Question: so creating a project that updates me on my data in firebase however i have console logged the data and its constantly coming through. How do i stop the loop essentially so it doesn't crash.
'''
import "./App.css";
import "semantic-ui-css/semantic.min.css";
import { Container, Divider, Card } from "semantic-ui-react";
import Header from "./components/Header";
import Cards from "./components/Cards/index";
import { useState, useEffect } from "react";
import { AppProvider } from "./Context/Context.js";
import "firebase/compat/auth";
import {} from "firebase/firestore";
import * as FirestoreService from "./components/service/firebase";
import firebase from "@firebase/app-compat";
function App() {
const [user, setUser] = useState(null);
const [cloudFucntions, setCloudFucntions] = useState();
const [error, setError] = useState();
useEffect(() => {
firebase.auth().onAuthStateChanged((user) => {
setUser(user);
const unsubscribe = FirestoreService.getCloudFunctionItems(
(querySnapshot) => {
const updatedCloundFunctions = querySnapshot.docs.map((docSnapshot) =>
docSnapshot.data()
);
setCloudFucntions(updatedCloundFunctions);
console.log(updatedCloundFunctions);
},
(error) => setError("list-item-get-fail")
);
return unsubscribe;
});
}, [cloudFucntions]);
return (
<AppProvider>
<div>
<Container>
<Header />
<Divider horizontal section>
Cloud Function Monitor
</Divider>
{user ? (
<Card.Group itemsPerRow="4">
{cloudFucntions &&
cloudFucntions.map((cloudFunction) => {
return (
<Cards
key={cloudFunction.id}
cloudFunction={cloudFunction}
></Cards>
);
})}
</Card.Group>
) : (
<h2> Please sign in using the button in the top right. </h2>
)}
</Container>
</div>
</AppProvider>
);
}
export default App;
'''

I have tried using an empty array and not passing anything through however i get the errors:
Warning: Each child in a list should have a unique "key" prop.
Warning: Failed prop type: Invalid prop 'children' supplied to 'CardContent', expected a ReactNode.
Warning: Functions are not valid as a React child. This may happen if you return a Component instead of from render. Or maybe you meant to call this function rather than return it.
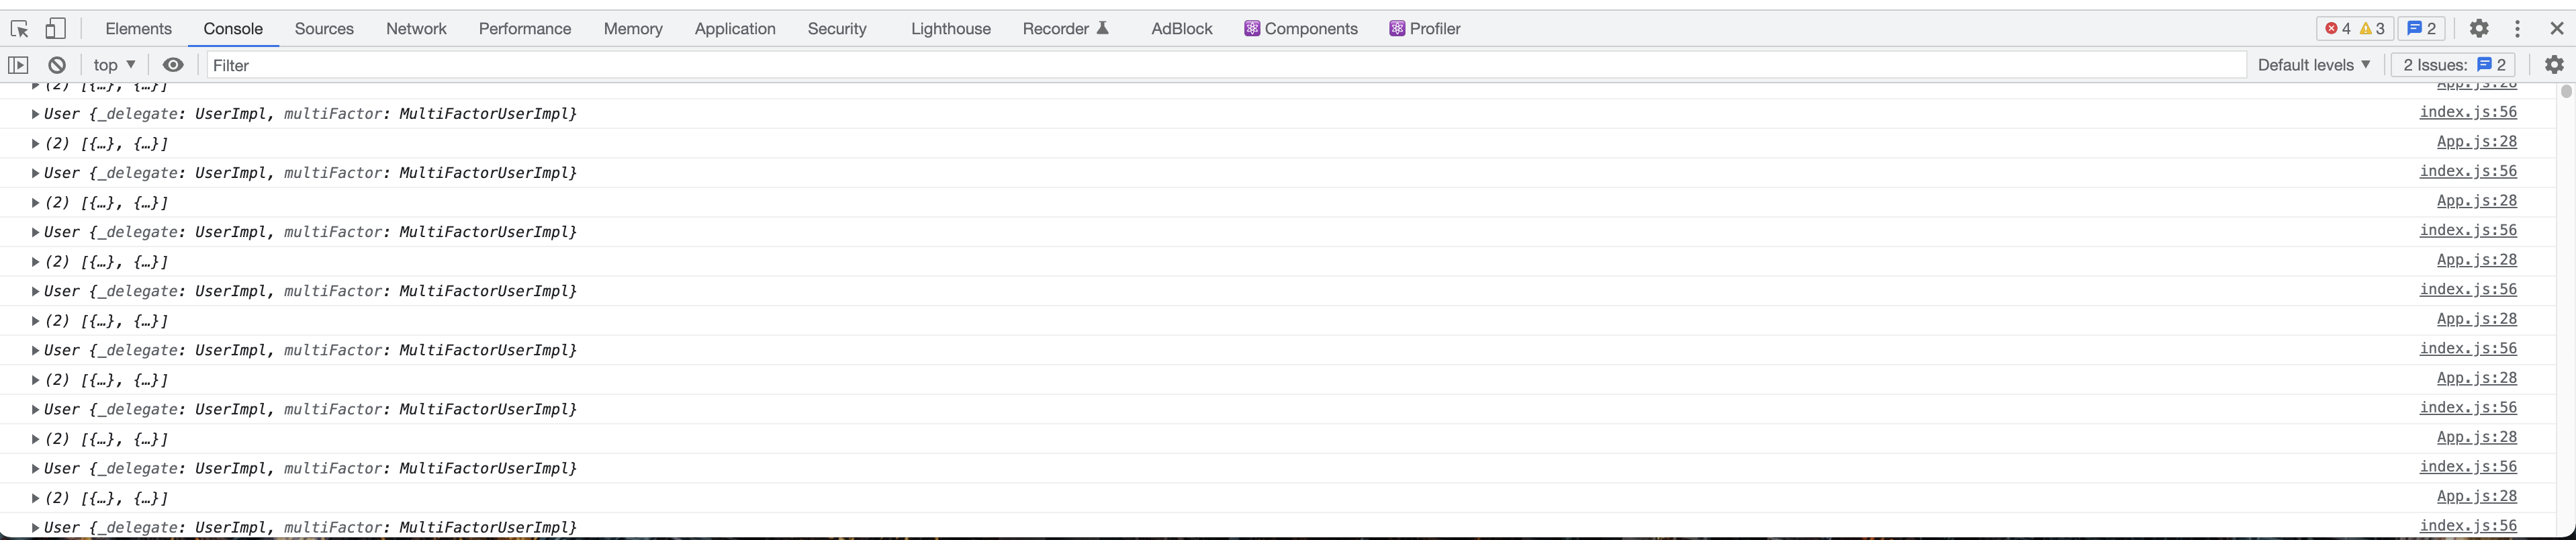
Answer: You can't generally use a dependency for an effect that the effect ultimately updates, this is what leads to render looping. For the 'useEffect' hook, 'cloudFucntions' isn't referenced at all in the callback, so it's not a dependnecy. With firebase connections it's more common to use a mounting 'useEffect' hook, i.e. an empty dependency array.
I see also that the component doesn't unsubscribe from the 'onAuthStateChanged' check. Since the the second cloud functions fetching doesn't appear to be dependent on the 'user', you should split these into their own effects and subscription clean ups.
'''
useEffect(() => {
const unsubscribe = firebase.auth()
.onAuthStateChanged((user) => setUser(user));
return unsubscribe;
}, []);
useEffect(() => {
const unsubscribe = FirestoreService.getCloudFunctionItems(
(querySnapshot) => {
const updatedCloundFunctions = querySnapshot
.docs
.map((docSnapshot) => docSnapshot.data());
setCloudFucntions(updatedCloundFunctions);
},
(error) => setError("list-item-get-fail")
);
return unsubscribe;
}, []);
'''
> Warning: Each child in a list should have a unique "key" prop.
This only means that 'key={cloudFunction.id}' isn't a unique enough id to be used as a React key. React keys be unique among siblings. It's not recommended.
If your cloud function objects have duplicate ids, or there are duplicate cloud functions being returned you should fix this in the backend. If this isn't something you can resolve in the backend then you'll need to generate unique ids when you receive them in the frontend.
Example:
'''
import { v4 as uuidV4 } from 'uuid';
...
const updatedCloundFunctions = querySnapshot
.docs
.map((docSnapshot) => ({
guid: uuidV4(), // <-- generate your own GUID
...docSnapshot.data(),
}));
setCloudFucntions(updatedCloundFunctions);
...
cloudFucntions.map((cloudFunction) => {
return (
<Cards
key={cloudFunction.guid} // <-- use your GUID here as key
cloudFunction={cloudFunction}
/>
);
})}
'''
> '''
Warning: Failed prop type: Invalid prop children supplied to CardContent, expected a ReactNode.
'''
> '''
Warning: Functions are not valid as a React child.
'''
For each of these we'd need to see the 'Cards' component I suspect. The warnings are with regard to a 'CartContent' component it seems. You can add the 'Cards' component and other relevant code, along with any propTypes definitions and we can further refine answer, or you can post a new question on SO since these are rather extra-curricular to the issue of the render looping and React keys.